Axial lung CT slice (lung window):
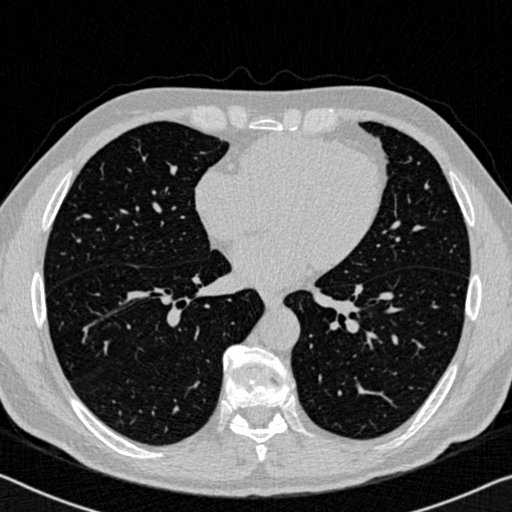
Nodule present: no